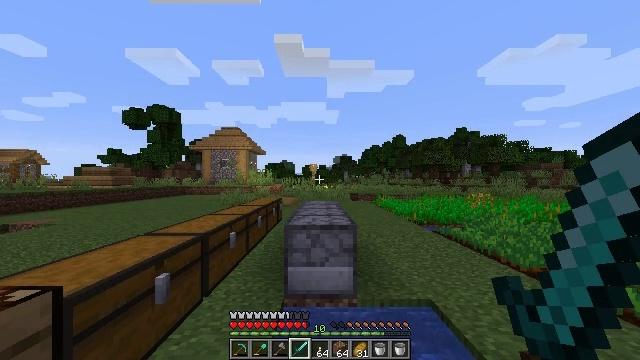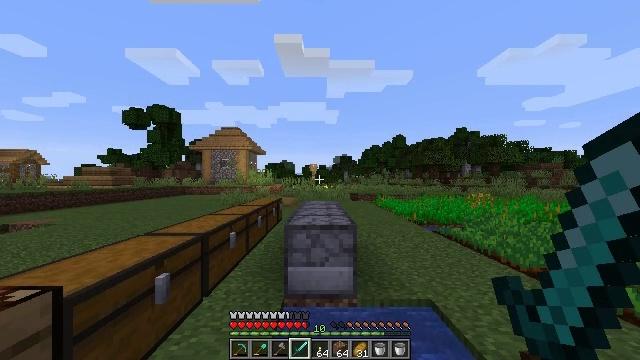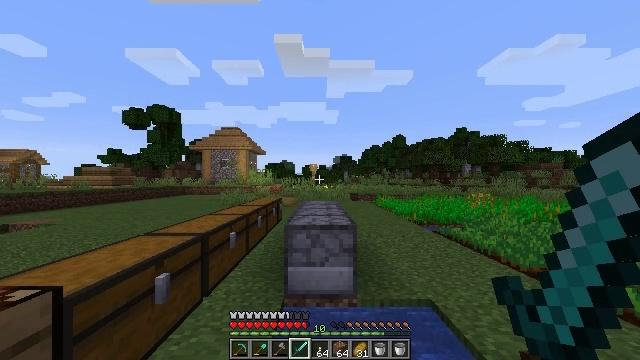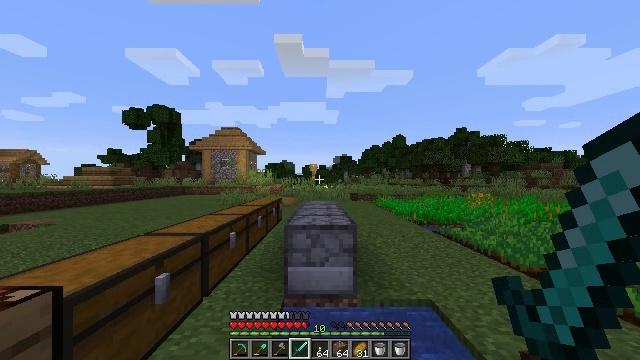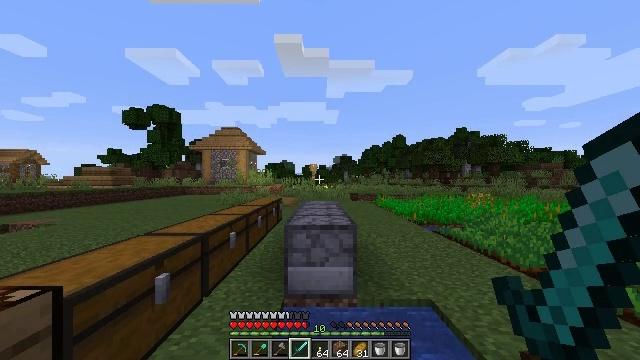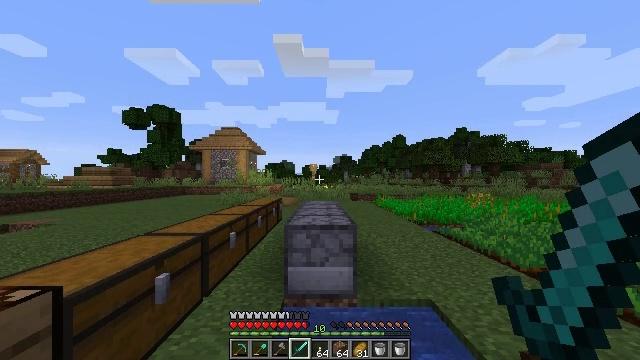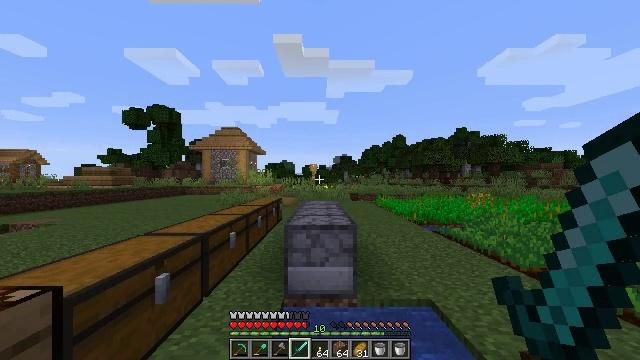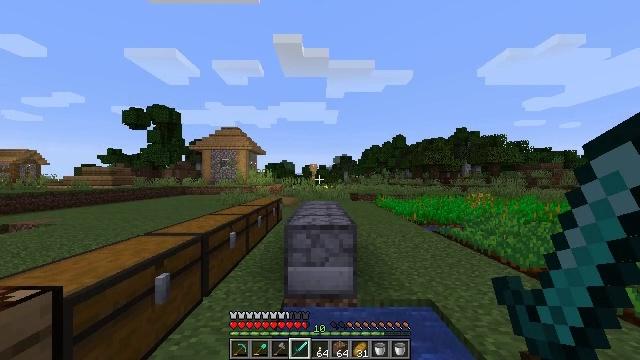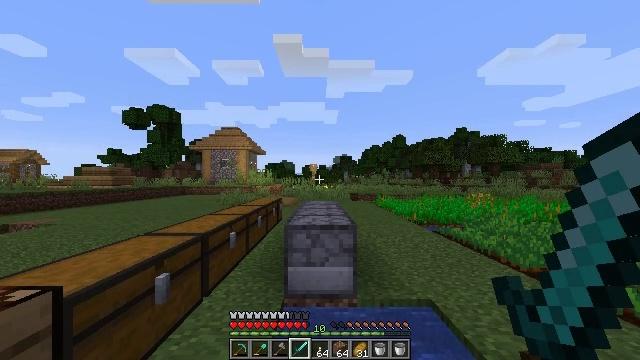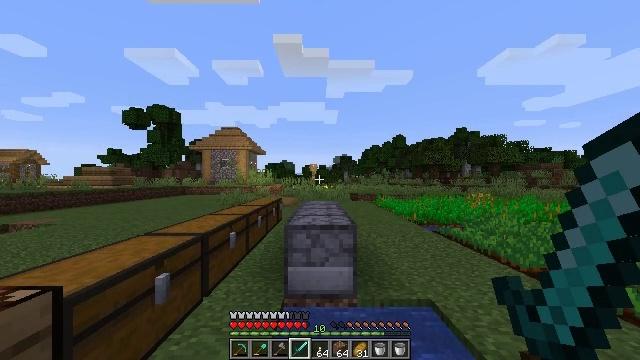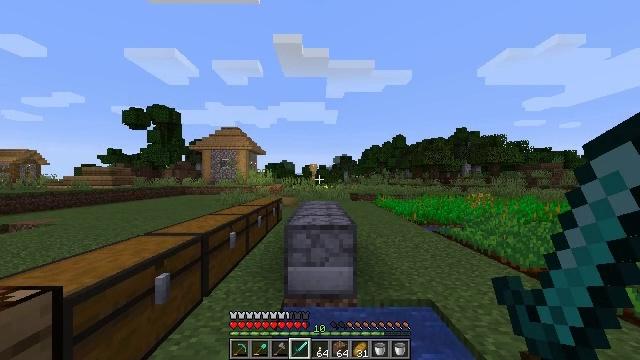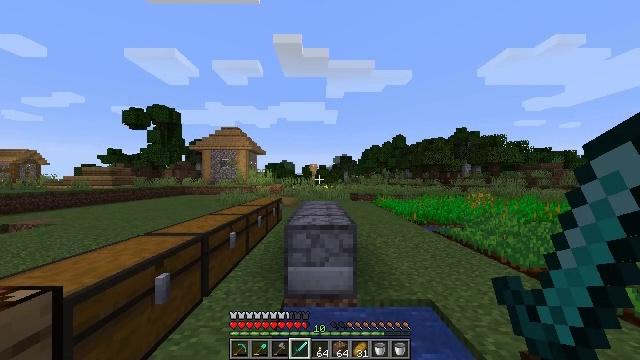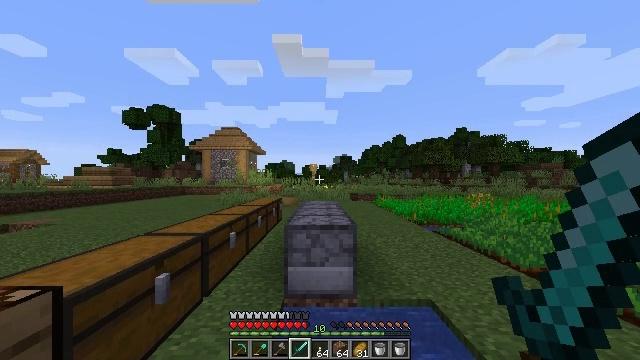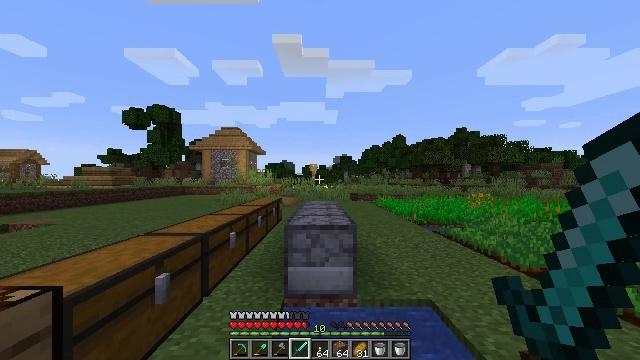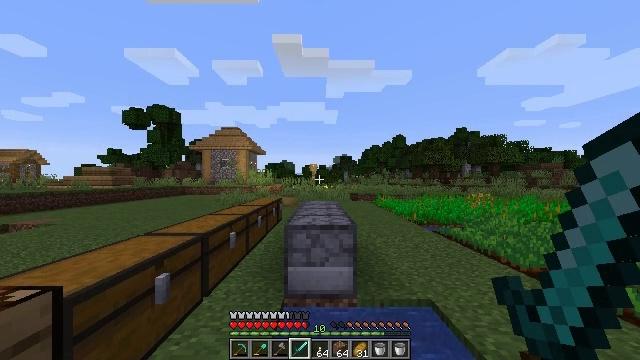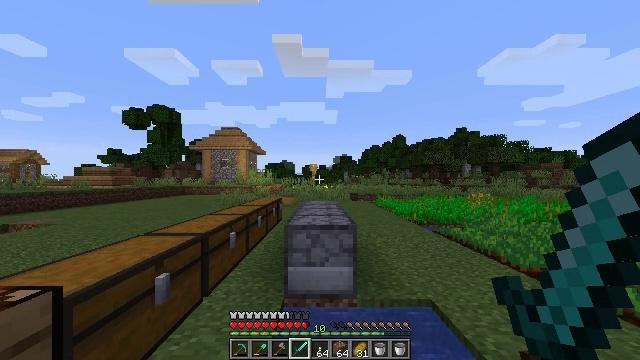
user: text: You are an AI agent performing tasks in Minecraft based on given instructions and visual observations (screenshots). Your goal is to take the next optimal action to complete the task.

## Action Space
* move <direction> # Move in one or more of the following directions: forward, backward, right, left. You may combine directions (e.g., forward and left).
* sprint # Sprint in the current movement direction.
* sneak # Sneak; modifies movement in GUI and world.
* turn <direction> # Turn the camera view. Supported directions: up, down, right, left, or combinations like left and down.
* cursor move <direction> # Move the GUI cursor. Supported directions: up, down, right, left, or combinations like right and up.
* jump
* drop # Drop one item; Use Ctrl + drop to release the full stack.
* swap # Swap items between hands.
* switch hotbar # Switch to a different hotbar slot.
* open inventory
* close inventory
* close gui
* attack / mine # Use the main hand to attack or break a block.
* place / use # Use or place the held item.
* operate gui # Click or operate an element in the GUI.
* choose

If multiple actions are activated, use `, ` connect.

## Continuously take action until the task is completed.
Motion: motion action
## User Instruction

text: Collect potatoes from the garden.
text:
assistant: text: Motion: no_op
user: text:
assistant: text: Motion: no_op
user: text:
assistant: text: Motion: no_op
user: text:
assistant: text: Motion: no_op
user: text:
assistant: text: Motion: no_op
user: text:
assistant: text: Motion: no_op
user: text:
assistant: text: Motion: no_op
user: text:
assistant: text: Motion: no_op
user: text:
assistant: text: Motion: no_op
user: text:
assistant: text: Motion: no_op
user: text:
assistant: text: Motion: no_op
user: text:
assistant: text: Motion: no_op
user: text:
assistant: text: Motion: no_op
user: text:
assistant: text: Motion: no_op
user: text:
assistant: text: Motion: no_op
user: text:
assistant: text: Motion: no_op
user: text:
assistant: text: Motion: no_op
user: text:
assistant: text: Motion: no_op
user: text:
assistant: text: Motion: no_op
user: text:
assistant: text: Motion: no_op
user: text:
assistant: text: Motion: no_op
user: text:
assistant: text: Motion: no_op
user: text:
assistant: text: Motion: no_op
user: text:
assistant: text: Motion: no_op
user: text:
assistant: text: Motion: no_op
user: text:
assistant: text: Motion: no_op
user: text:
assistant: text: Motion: no_op
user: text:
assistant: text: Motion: no_op
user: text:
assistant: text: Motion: no_op
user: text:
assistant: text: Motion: no_op